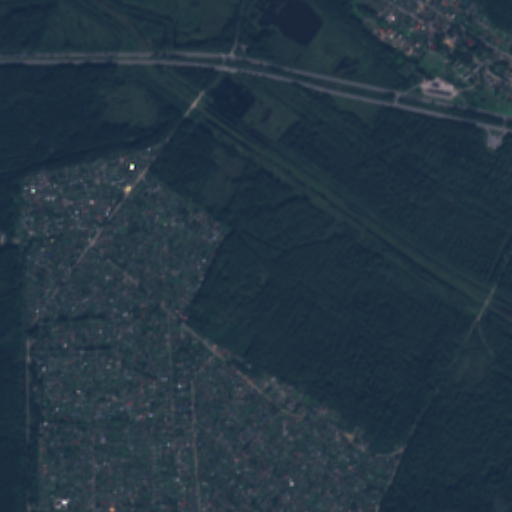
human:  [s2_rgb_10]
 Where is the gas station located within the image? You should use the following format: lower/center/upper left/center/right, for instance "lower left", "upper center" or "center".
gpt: The gas station is located in the upper right of the image.
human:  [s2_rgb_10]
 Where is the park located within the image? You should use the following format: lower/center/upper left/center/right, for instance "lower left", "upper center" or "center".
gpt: The park is located in the upper right of the image.
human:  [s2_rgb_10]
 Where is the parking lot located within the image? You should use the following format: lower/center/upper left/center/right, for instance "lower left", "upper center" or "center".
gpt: The parking lot is located in the upper right of the image.
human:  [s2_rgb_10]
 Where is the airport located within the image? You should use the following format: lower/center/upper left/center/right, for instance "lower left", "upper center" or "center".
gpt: There is no airport in the image.